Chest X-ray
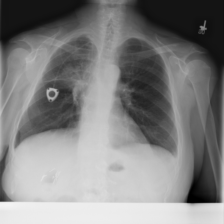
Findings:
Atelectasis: negative
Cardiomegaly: negative
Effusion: negative
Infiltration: positive
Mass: negative
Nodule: negative
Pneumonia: negative
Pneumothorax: negative
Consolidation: negative
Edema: negative
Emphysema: negative
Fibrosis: negative
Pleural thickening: negative
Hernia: negative